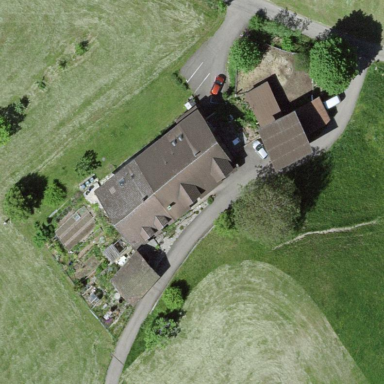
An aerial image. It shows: Farmyard area.